Question: How to add multiple data flow tasks to a single 'foreach' container using 'EzAPI'. Basicly I need to do as following.

I am new to EzAPI. Can anyone give me a code sample for this kind of scenario. Thanks in advance.
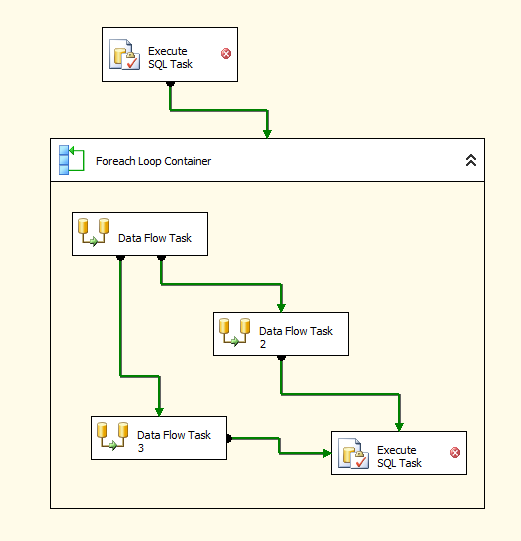
Answer: Your question can really be distilled down to two questions: How do I create the various Containers and Tasks? How do I define precedence constraints between them?
As you can see in the code below, I create instances of the 'EzPackage', 'EzForEachLoop', 'EzExecSqlTask' and 'EzDataFlowTask'. EzAPI tasks and containers all accept a parent object in their constructor. This is how you specify what scope an object should exist at. Thus, the For Each Loop takes the base package as its argument but the Data Flow and Execute SQL Task use the For Each Loop so that they are created inside that container.
There are different mechanisms for defining the Precedence Constraint between objects and it's up to you which version you use: object.AttachTo vs package.PrecedenceConstraints.Add
'''
public static void GimmieDaCodez()
{
EzPackage ezPackage = null;
EzForEachLoop ezLoop = null;
string packageName = @"so_22533130";
string outputFile = string.Format("{0}.dtsx",System.IO.Path.Combine(@"C:\Dropbox\Sandbox\UtumnoSandbox\EzAPIDemo\EzAPIDemo", packageName));
EzDataFlow df1 = null;
EzDataFlow df2 = null;
EzDataFlow df3 = null;
EzExecSqlTask t4 = null;
// Instantiate and configure our package
ezPackage = new EzPackage();
ezPackage.Name = packageName;
ezPackage.Description = "A package with a foreach enumerator and muliple data flows";
// Lazy initialization of FELC
ezLoop = new EzForEachLoop(ezPackage);
ezLoop.Name = "FELC Enumerate stuff";
ezLoop.Description = "EzAPI still does not allow configuration of FELC beyond file enumerator";
// Instantiate our tasks. Details left to the implementer
df1 = new EzDataFlow(ezLoop);
df1.Name = "DFT 1";
df2 = new EzDataFlow(ezLoop);
df2.Name = "DFT 2";
df3 = new EzDataFlow(ezLoop);
df3.Name = "DFT 3";
t4 = new EzExecSqlTask(ezLoop);
t4.Name = "SQL Do all the things";
df2.AttachTo(df1);
df3.AttachTo(df1);
t4.AttachTo(df2);
t4.AttachTo(df3);
ezPackage.SaveToFile(outputFile);
}
'''
Using that code, I generate a package that looks like

## References
- <URL>